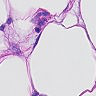
Metastatic tissue present: yes